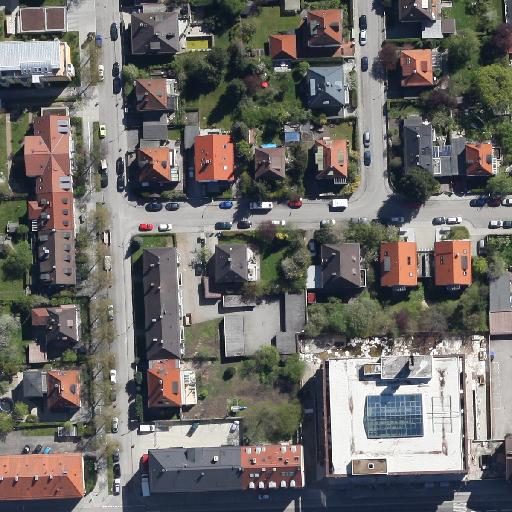
Referring expression: van